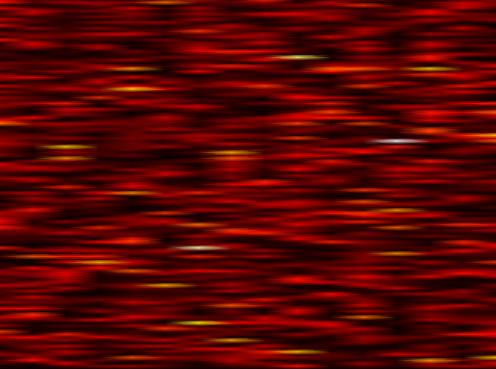
Label: WOLA